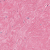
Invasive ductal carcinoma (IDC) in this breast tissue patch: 0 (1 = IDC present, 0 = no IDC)